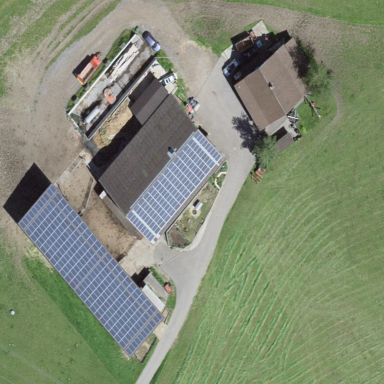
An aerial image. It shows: Farmyard area.